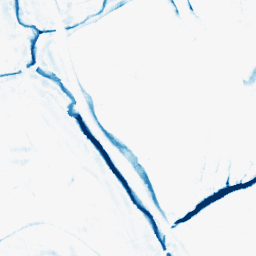
Category: morphological
Decomposition family: morphological_rect
Decomposition parameters: operation: closing
width: 10
height: 10
Upsampling method: edge_directed
Upsampling parameters: scale: 2
Upsampling scale: 2